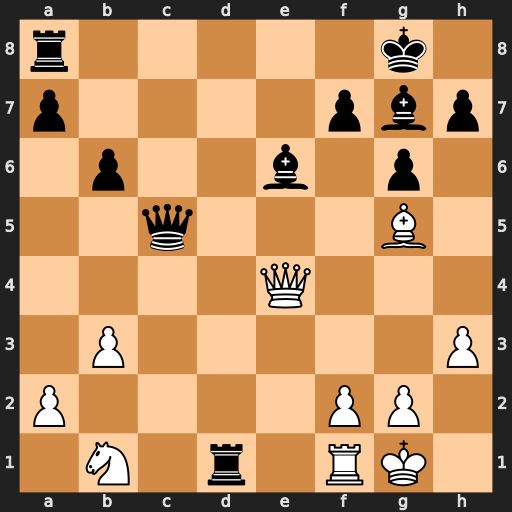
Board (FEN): r5k1/p4pbp/1p2b1p1/2q3B1/4Q3/1P5P/P4PP1/1N1r1RK1
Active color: w
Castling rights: -
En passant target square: -
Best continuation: Qxa8+ Bf8 Rxd1